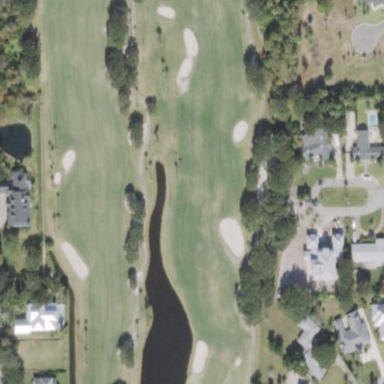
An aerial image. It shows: Golf fairway surrounded by grass.